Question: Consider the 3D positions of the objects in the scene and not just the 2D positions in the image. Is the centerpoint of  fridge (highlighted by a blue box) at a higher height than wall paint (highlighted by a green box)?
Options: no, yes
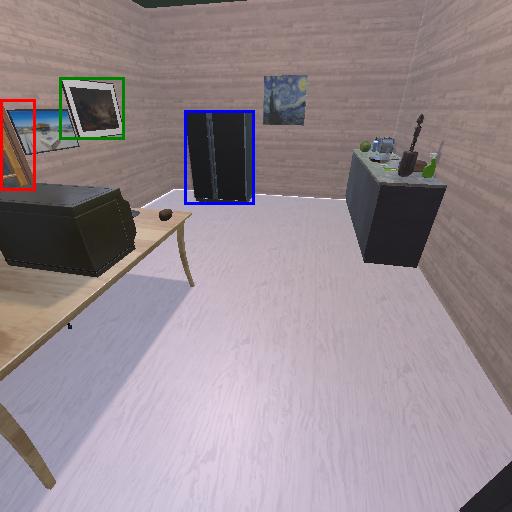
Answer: no